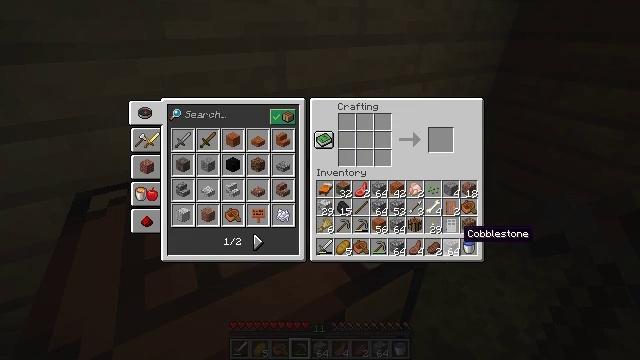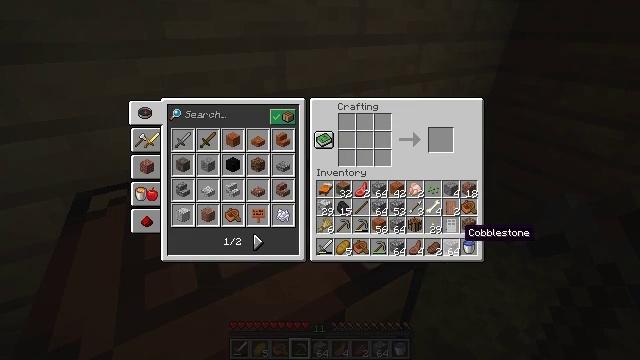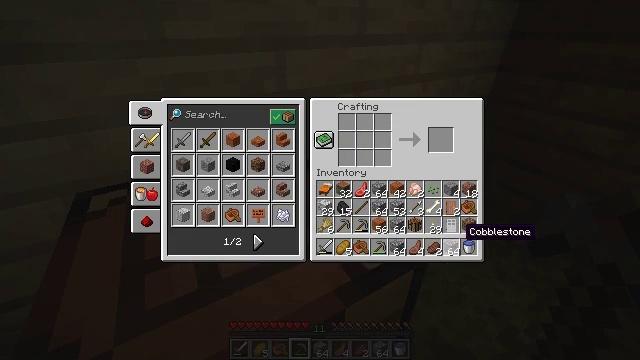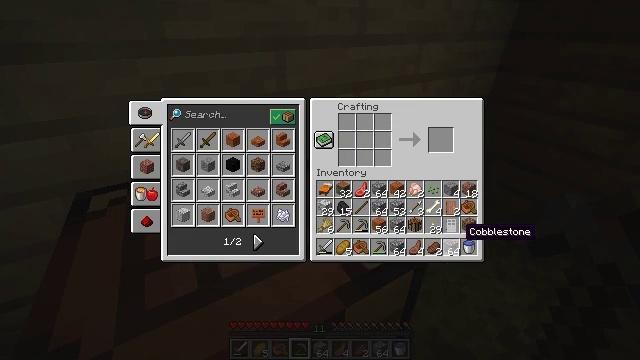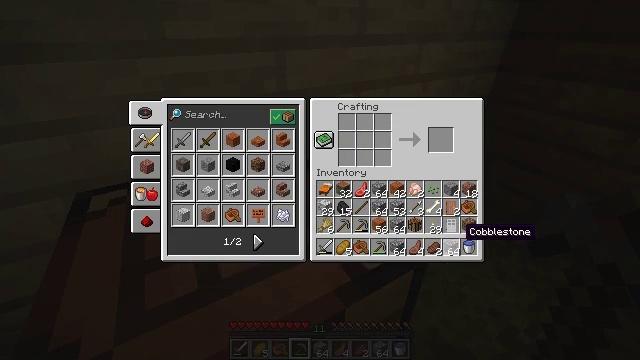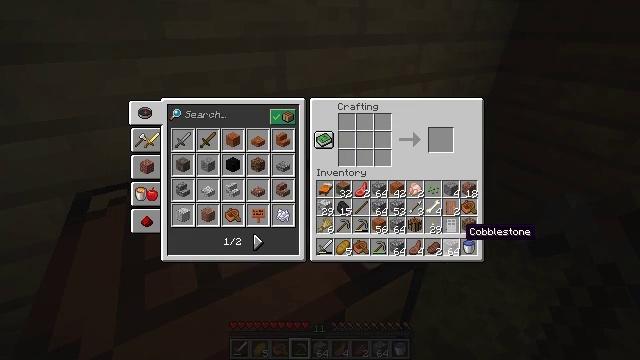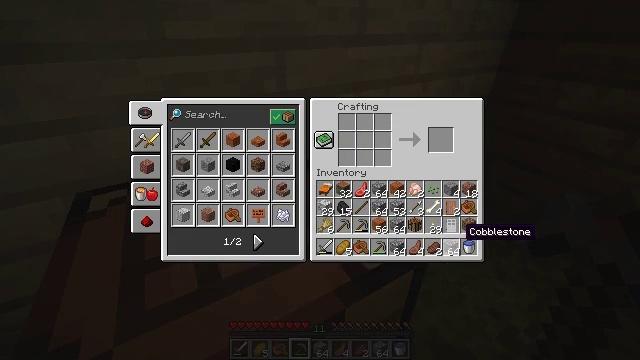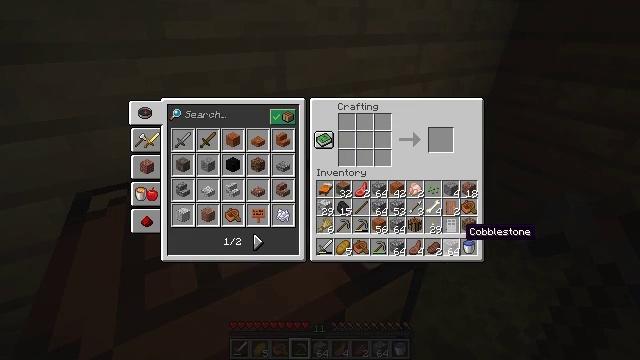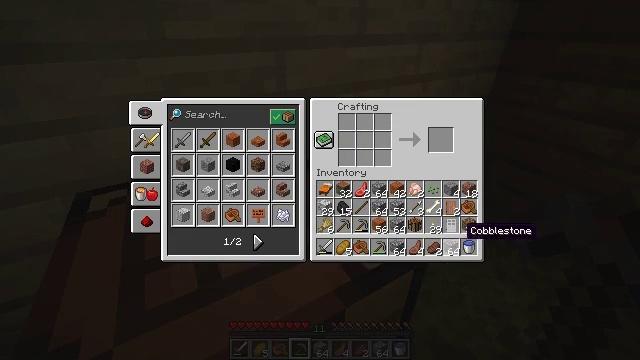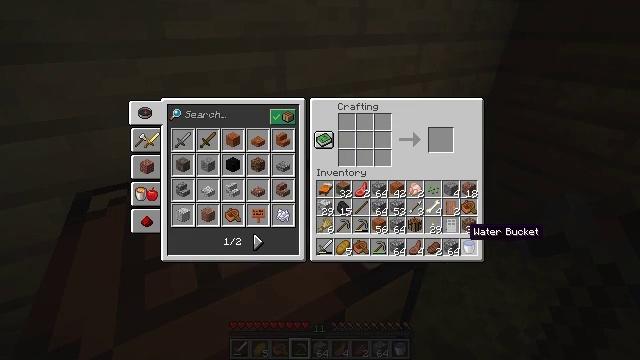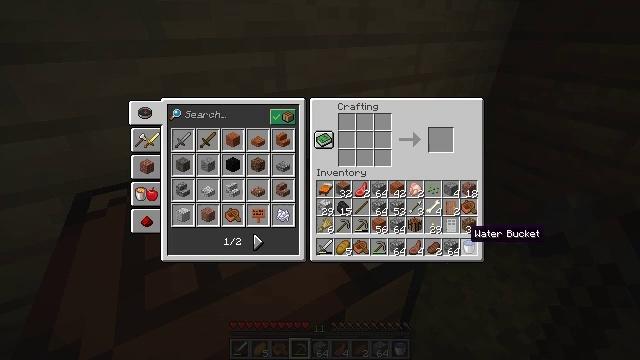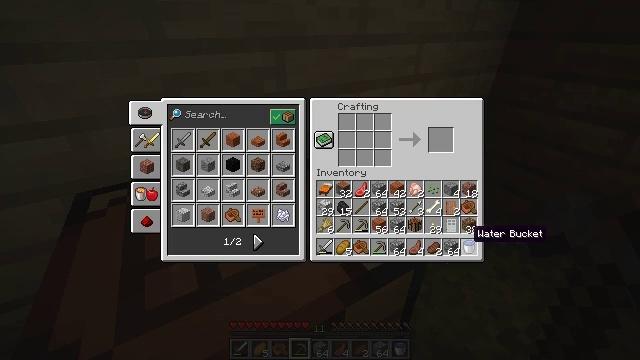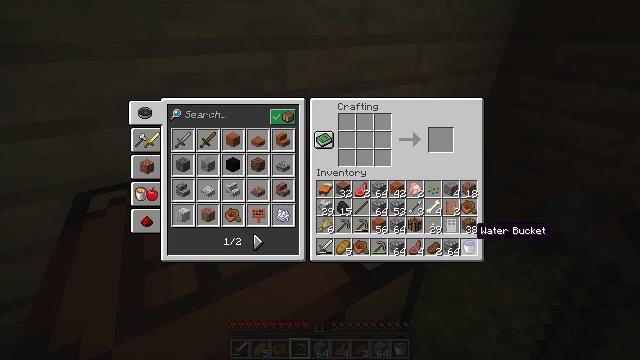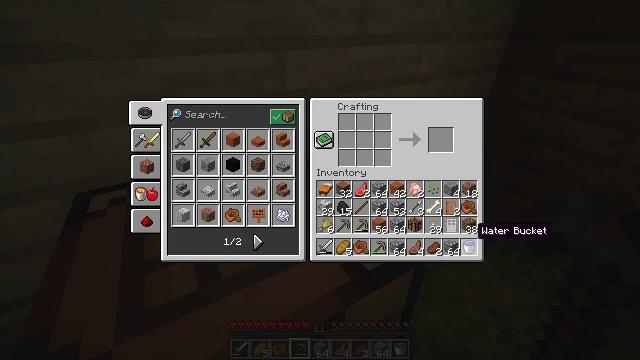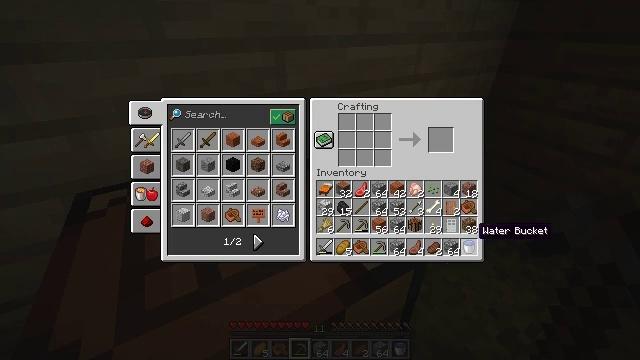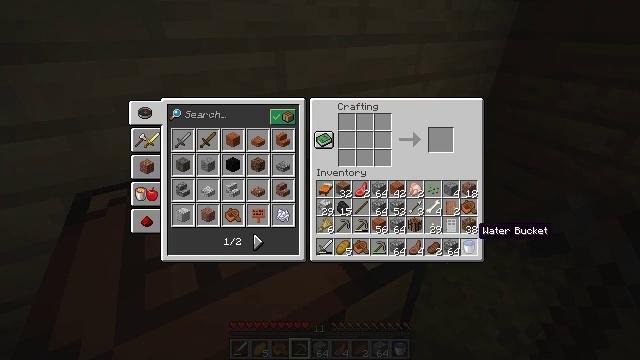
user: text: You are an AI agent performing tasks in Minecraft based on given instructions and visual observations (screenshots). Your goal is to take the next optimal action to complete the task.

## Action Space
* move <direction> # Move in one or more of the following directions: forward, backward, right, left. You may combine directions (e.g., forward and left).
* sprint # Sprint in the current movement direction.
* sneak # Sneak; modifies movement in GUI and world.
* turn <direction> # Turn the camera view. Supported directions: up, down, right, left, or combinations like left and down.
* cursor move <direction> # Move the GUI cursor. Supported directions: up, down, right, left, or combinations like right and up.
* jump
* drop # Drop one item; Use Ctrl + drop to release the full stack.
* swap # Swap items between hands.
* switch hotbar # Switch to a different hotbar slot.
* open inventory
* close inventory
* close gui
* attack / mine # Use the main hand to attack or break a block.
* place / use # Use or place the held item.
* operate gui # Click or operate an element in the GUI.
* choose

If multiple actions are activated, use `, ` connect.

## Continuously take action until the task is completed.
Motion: motion action
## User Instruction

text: Remove a bread from the inventory.
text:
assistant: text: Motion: no_op
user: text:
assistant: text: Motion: no_op
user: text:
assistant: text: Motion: no_op
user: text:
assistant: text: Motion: no_op
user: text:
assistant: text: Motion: no_op
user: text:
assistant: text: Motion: no_op
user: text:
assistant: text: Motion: no_op
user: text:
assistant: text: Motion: no_op
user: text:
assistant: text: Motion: no_op
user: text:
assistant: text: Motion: no_op
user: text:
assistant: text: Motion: no_op
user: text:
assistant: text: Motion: no_op
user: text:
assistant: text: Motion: no_op
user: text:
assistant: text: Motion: no_op
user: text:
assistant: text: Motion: no_op
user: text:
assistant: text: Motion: no_op
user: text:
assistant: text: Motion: no_op
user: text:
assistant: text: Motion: no_op
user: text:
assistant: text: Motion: no_op
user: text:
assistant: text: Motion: no_op
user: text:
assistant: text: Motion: no_op
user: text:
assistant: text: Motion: no_op
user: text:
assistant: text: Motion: no_op
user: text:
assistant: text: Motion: no_op
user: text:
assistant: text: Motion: no_op
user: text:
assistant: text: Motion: no_op
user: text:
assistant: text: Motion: no_op
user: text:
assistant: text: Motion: no_op
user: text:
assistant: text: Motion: no_op
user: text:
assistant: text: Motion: no_op